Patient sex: M
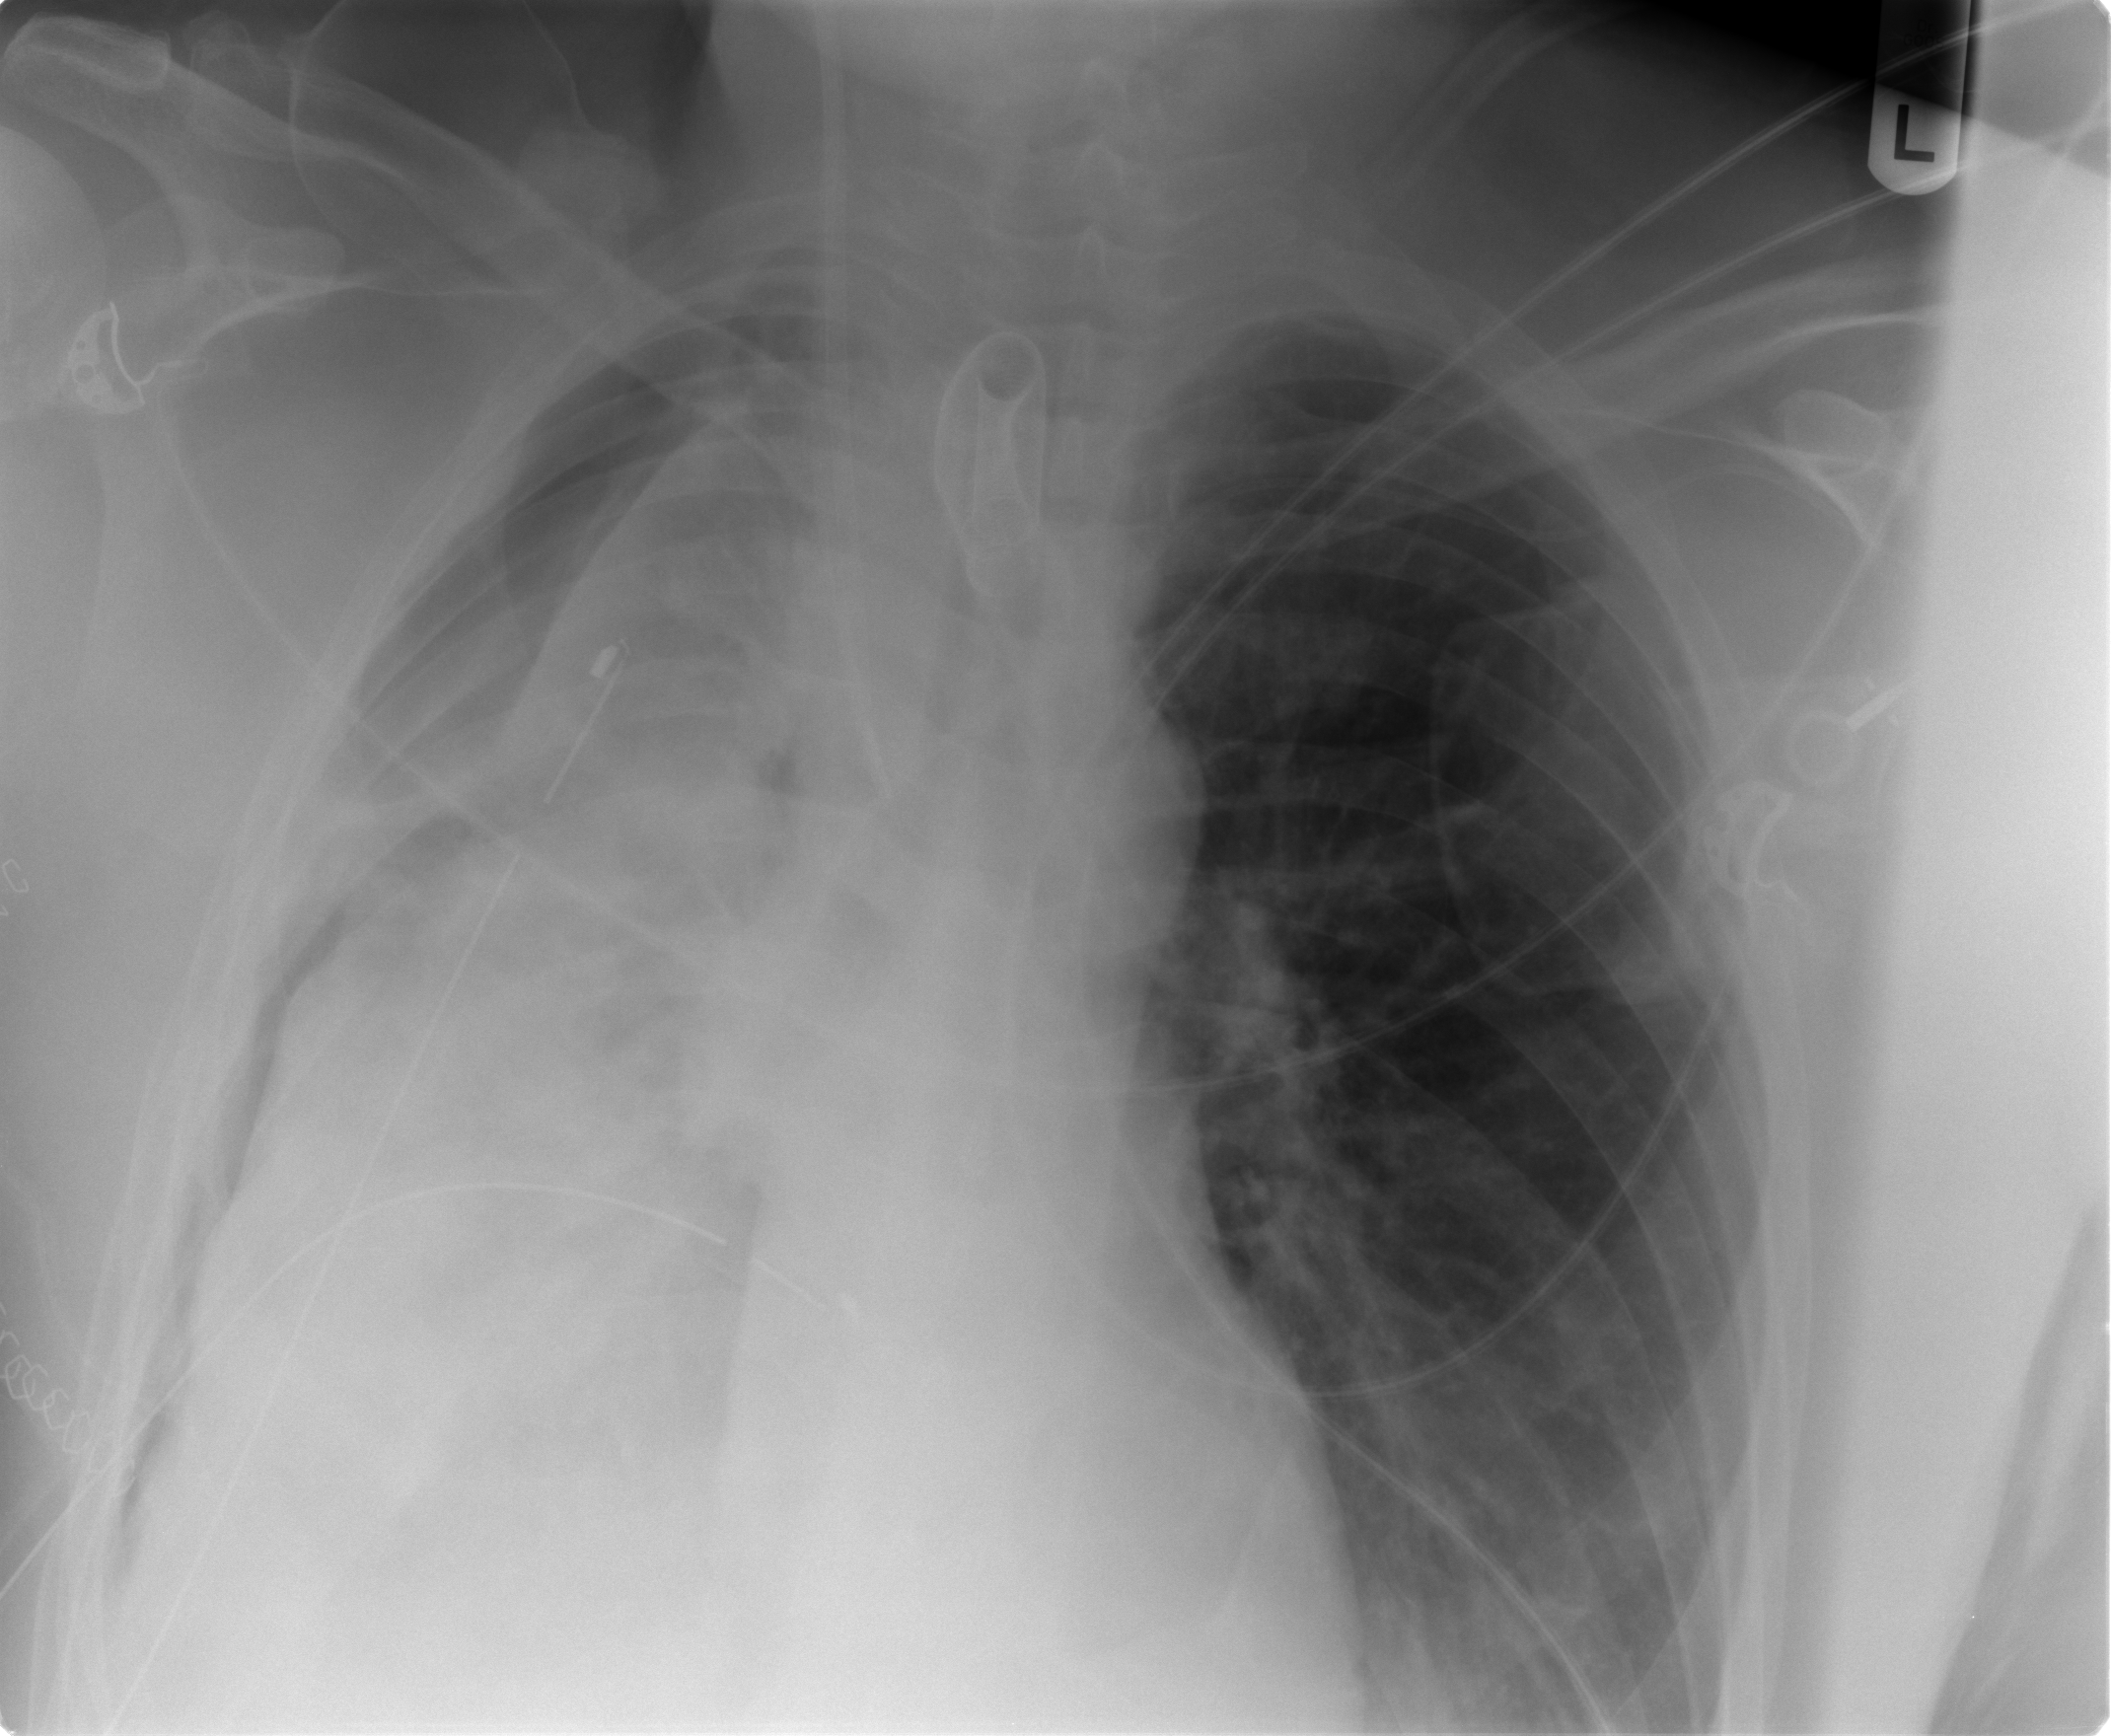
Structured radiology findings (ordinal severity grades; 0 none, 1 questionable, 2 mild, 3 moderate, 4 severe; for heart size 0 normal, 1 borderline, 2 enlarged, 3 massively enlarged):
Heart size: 0
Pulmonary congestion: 0
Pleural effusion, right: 2
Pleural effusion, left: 1
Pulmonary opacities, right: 3
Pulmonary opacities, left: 0
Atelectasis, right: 4
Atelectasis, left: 2